【题型】填空题　【知识点】平面几何　【难度】easy
如图，在四边形 \(ABCD\) 中，点 \(M\)，\(N\) 分别在 \(AD\)，\(BC\) 上，\(MN\) 和 \(BD\) 交于点 \(O\) 且互相平分。若 \(AD = BC = 8\)，\(MN = AB = 5\)，则四边形 \(MNCD\) 的周长为\underline{\quad\quad\quad}。

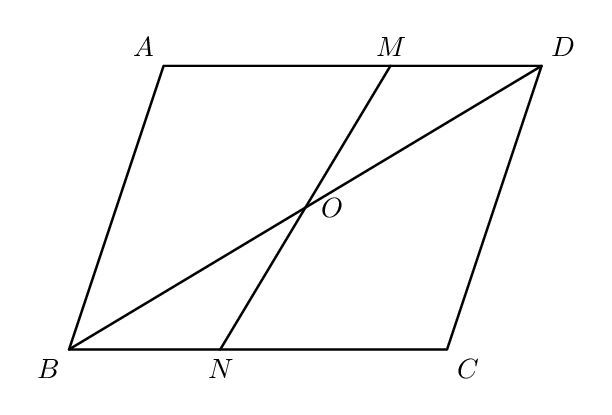
【解答】
【答案】\(18\)

【分析】

【详解】解：如图，连接 \(BM\)，\(DN\)。

$\because MN$ 和 $BD$ 相交于点 $O$ 且互相平分，

$\therefore$ 四边形 \(MBND\) 是平行四边形，

$\therefore MD = BN$，\(AD \parallel BC\)。

又 $\because AD = BC$，

$\therefore$ 四边形 \(ABCD\) 是平行四边形，

$\therefore CD = AB = 5$，

$\therefore$ 四边形 \(MNCD\) 的周长为 \(MD + CD + CN + MN\)

$= BN + CD + CN + MN$

$= CD + BC + MN$

$= 5 + 8 + 5$

$= 18$。

故答案为：\(18\)。
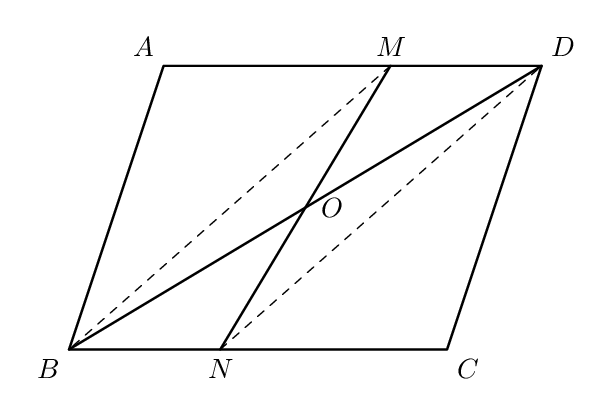